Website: apple
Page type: customer-info-address
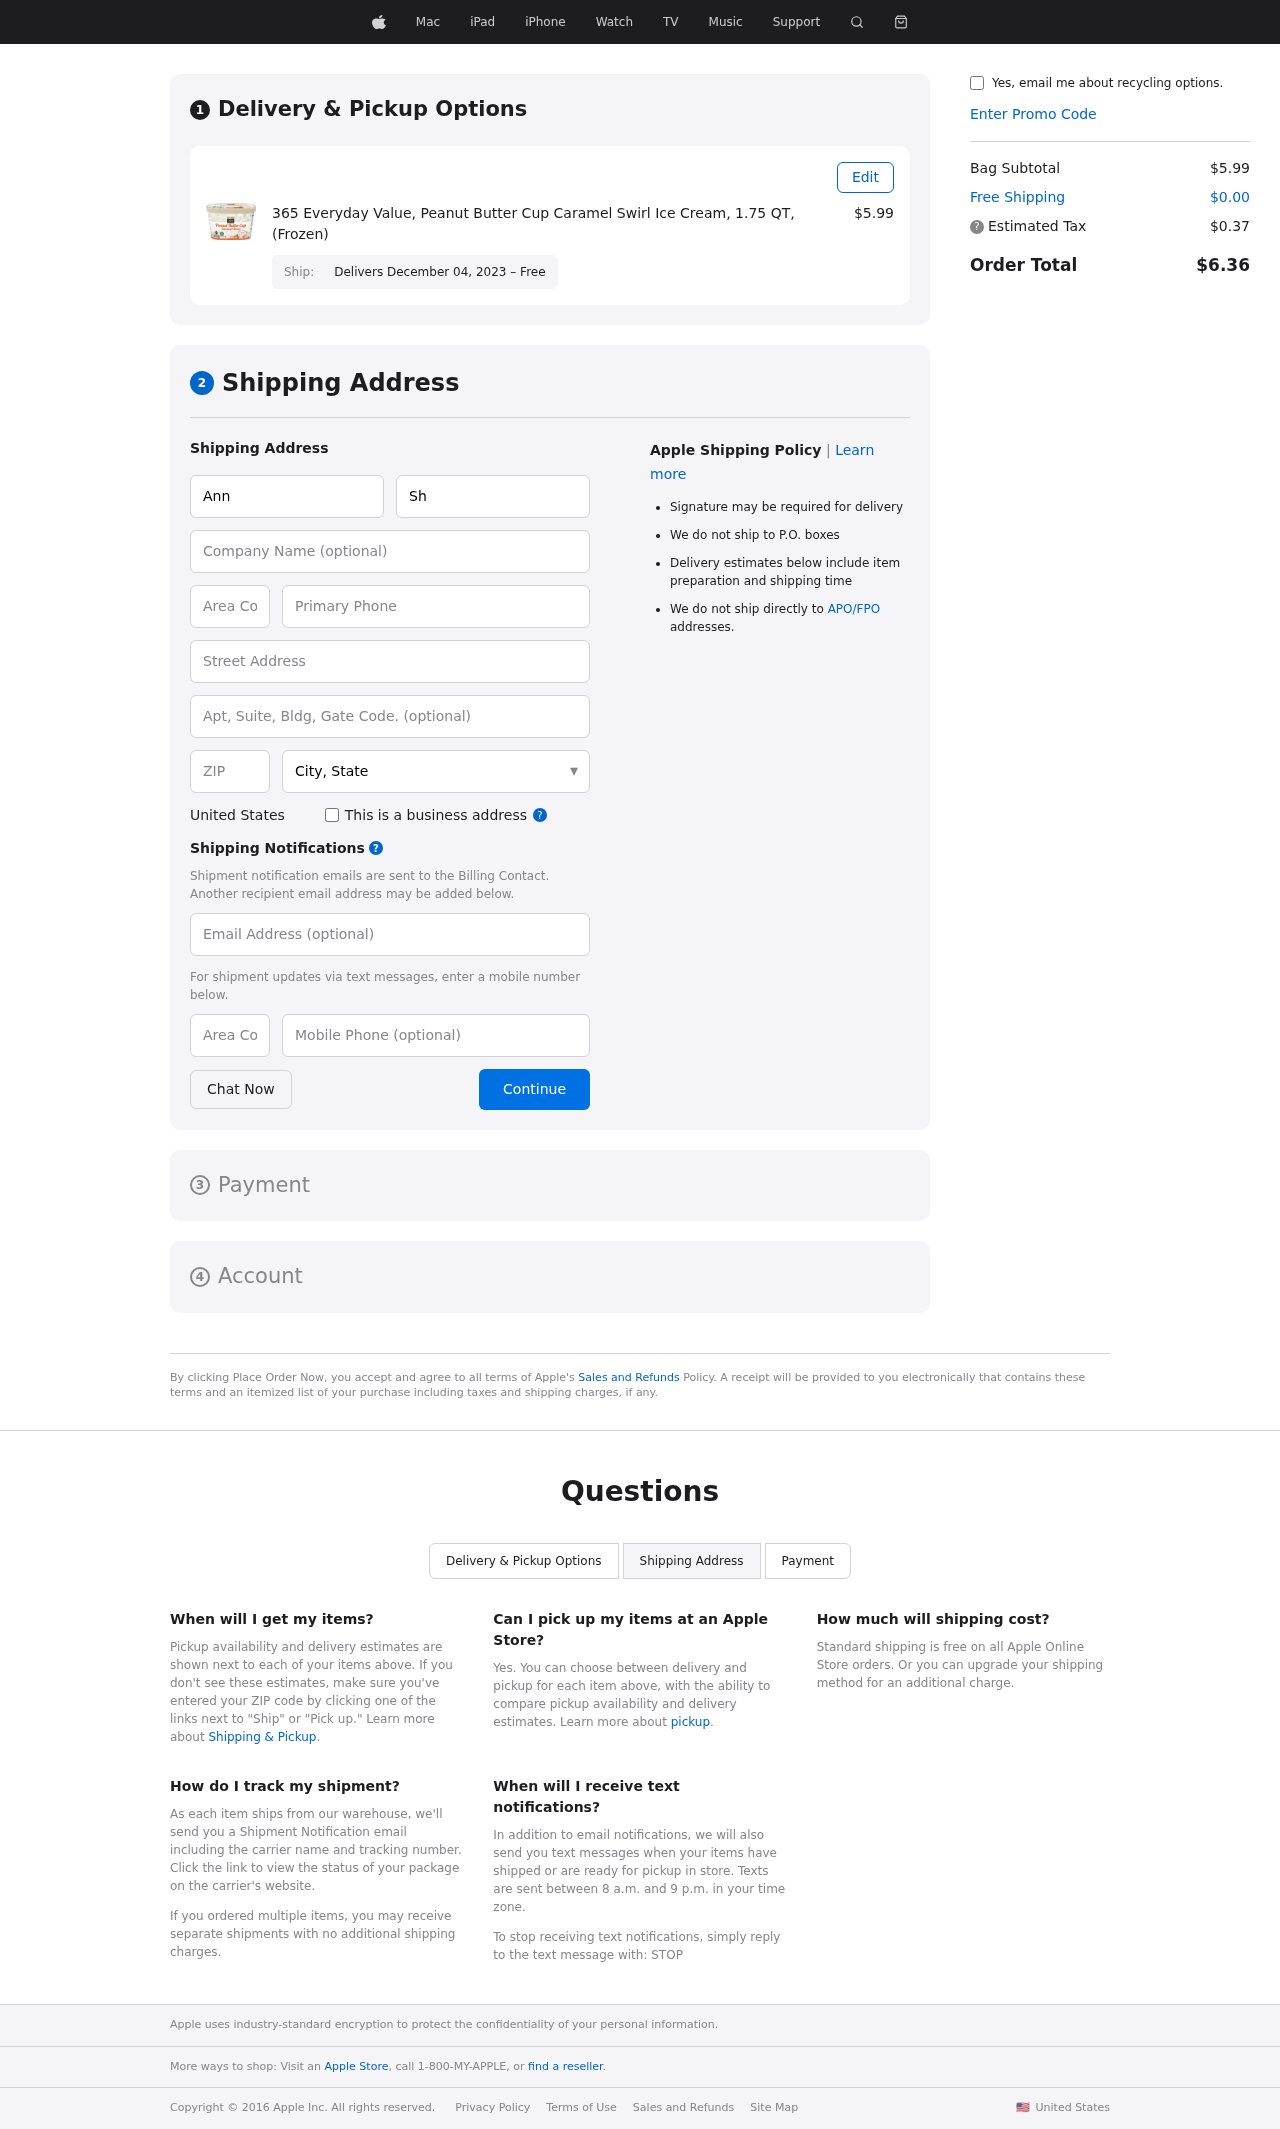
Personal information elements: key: PII_CITY_STATE
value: Williamsport, MO
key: PII_COMPANY
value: Smith-Ewing
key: PII_COUNTRY
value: United States
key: PII_EMAIL
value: ann.shaw@hotmail.com
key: PII_FIRSTNAME
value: Ann
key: PII_LASTNAME
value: Shaw
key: PII_PHONE
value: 6086707744
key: PII_PHONE_ALT
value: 9205755074
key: PII_PHONE_ALT_AREA
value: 920
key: PII_PHONE_AREA
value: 608
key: PII_POSTCODE
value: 04948
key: PII_STREET
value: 51010 Tonya Harbor Suite 227
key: PII_STREET2
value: Apt. 046
Product elements: key: PRODUCT1_NAME
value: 365 Everyday Value, Peanut Butter Cup Caramel Swirl Ice Cream, 1.75 QT, (Frozen)
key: PRODUCT1_PRICE
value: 5.99
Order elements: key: ORDER_DELIVERY_DATE
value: Delivers December 04, 2023 – Free
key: ORDER_SUBTOTAL
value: $5.99
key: ORDER_SHIPPING_COST
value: $0.00
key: ORDER_TAX
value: $0.37
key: ORDER_TOTAL
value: $6.36